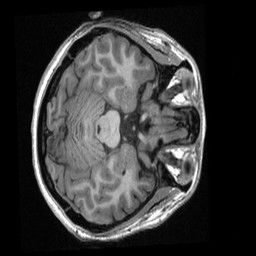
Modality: T1w
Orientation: axial
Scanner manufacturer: ge
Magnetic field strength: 3 T
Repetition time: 0.007712 s
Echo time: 0.002948 s